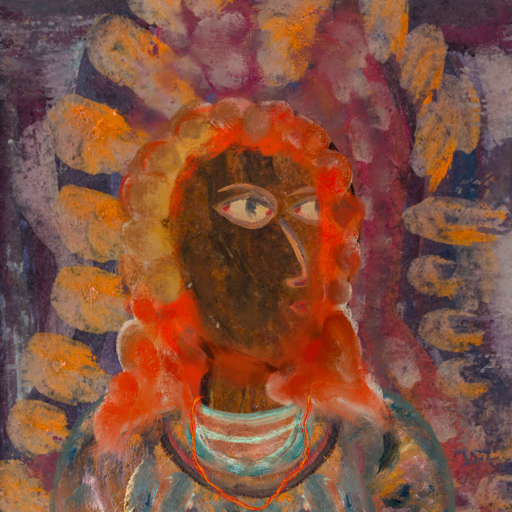
Background: Doll, Head And Neck Side: Mosgoul, Face Side: GypsyMother, Bust: Boggyland, Hair Side: Rupkatha, Head Accessory: Blank, Second Necklace: Gypsy_Mother_2, Necklace: Blank, Baby: Blank